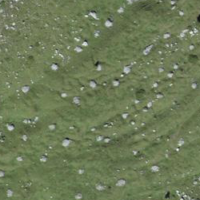
EUNIS habitat code: 23
Species observed at this site:
Silene acaulis